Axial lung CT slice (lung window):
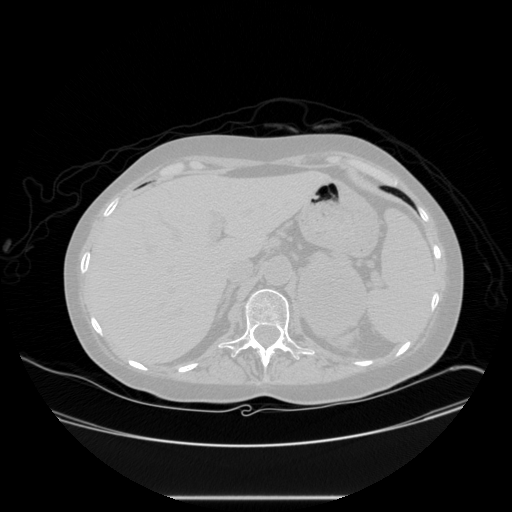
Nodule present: no